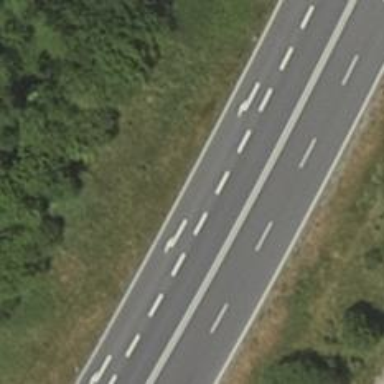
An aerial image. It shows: Asphalt motorroad with trunk classification.